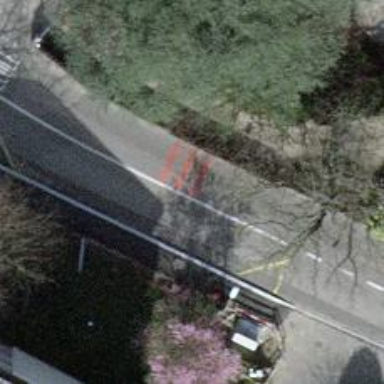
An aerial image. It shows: Bus stop equipped with public transport stop position.